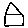
Label: house